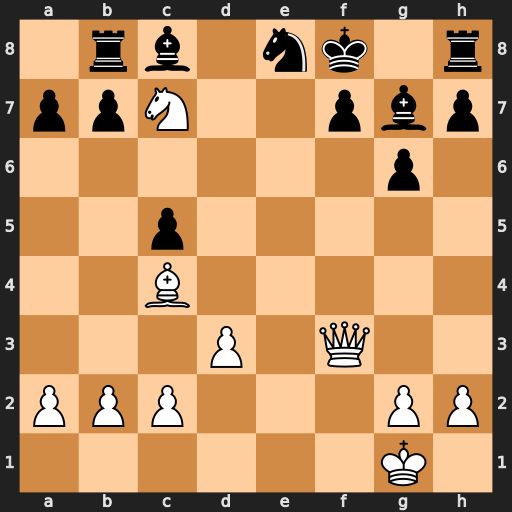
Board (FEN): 1rb1nk1r/ppN2pbp/6p1/2p5/2B5/3P1Q2/PPP3PP/6K1
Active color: w
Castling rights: -
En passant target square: -
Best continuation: Qxf7#